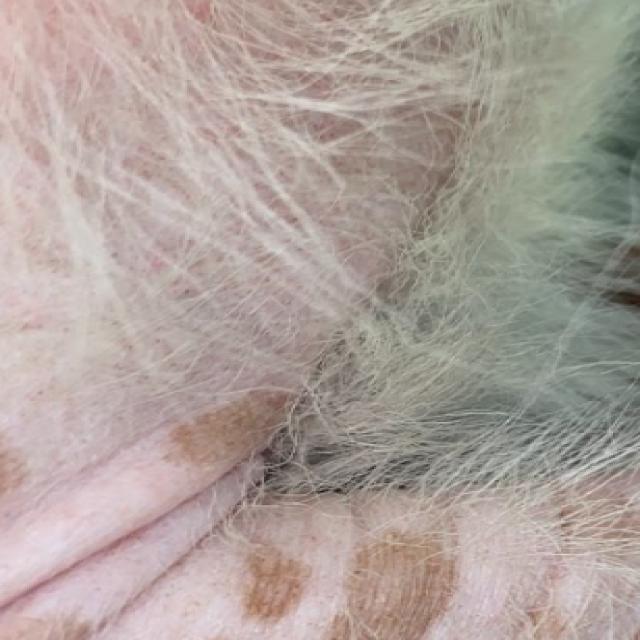
Canine demodicosis (Demodex mange) — caused by Demodex canis mites. Presents with alopecia, follicular papules, pustules, and comedones. Often localized on face and forelimbs.